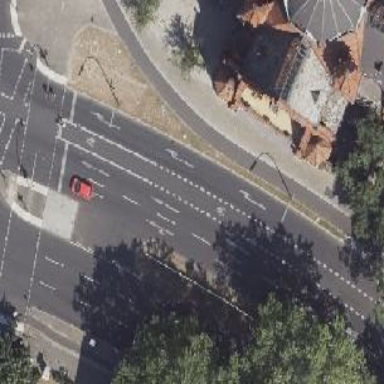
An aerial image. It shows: Secondary road with asphalt surface. It is dual carriageway.